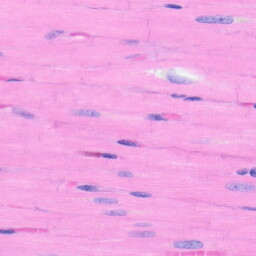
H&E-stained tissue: Heart